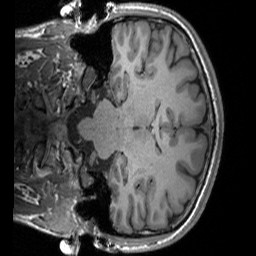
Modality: T1w
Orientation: coronal
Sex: male
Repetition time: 1.95 s
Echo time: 0.026 s